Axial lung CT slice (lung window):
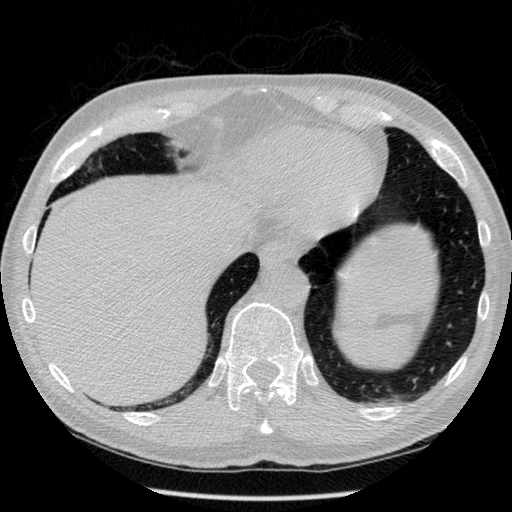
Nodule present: no